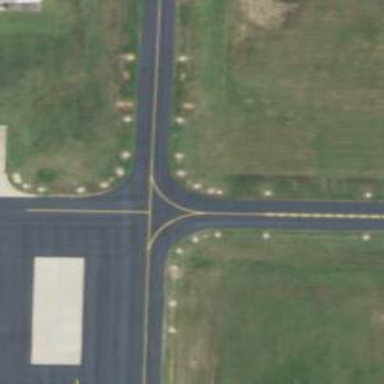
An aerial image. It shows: Image of taxiway at airport.